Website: apple
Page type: delivery-shipping
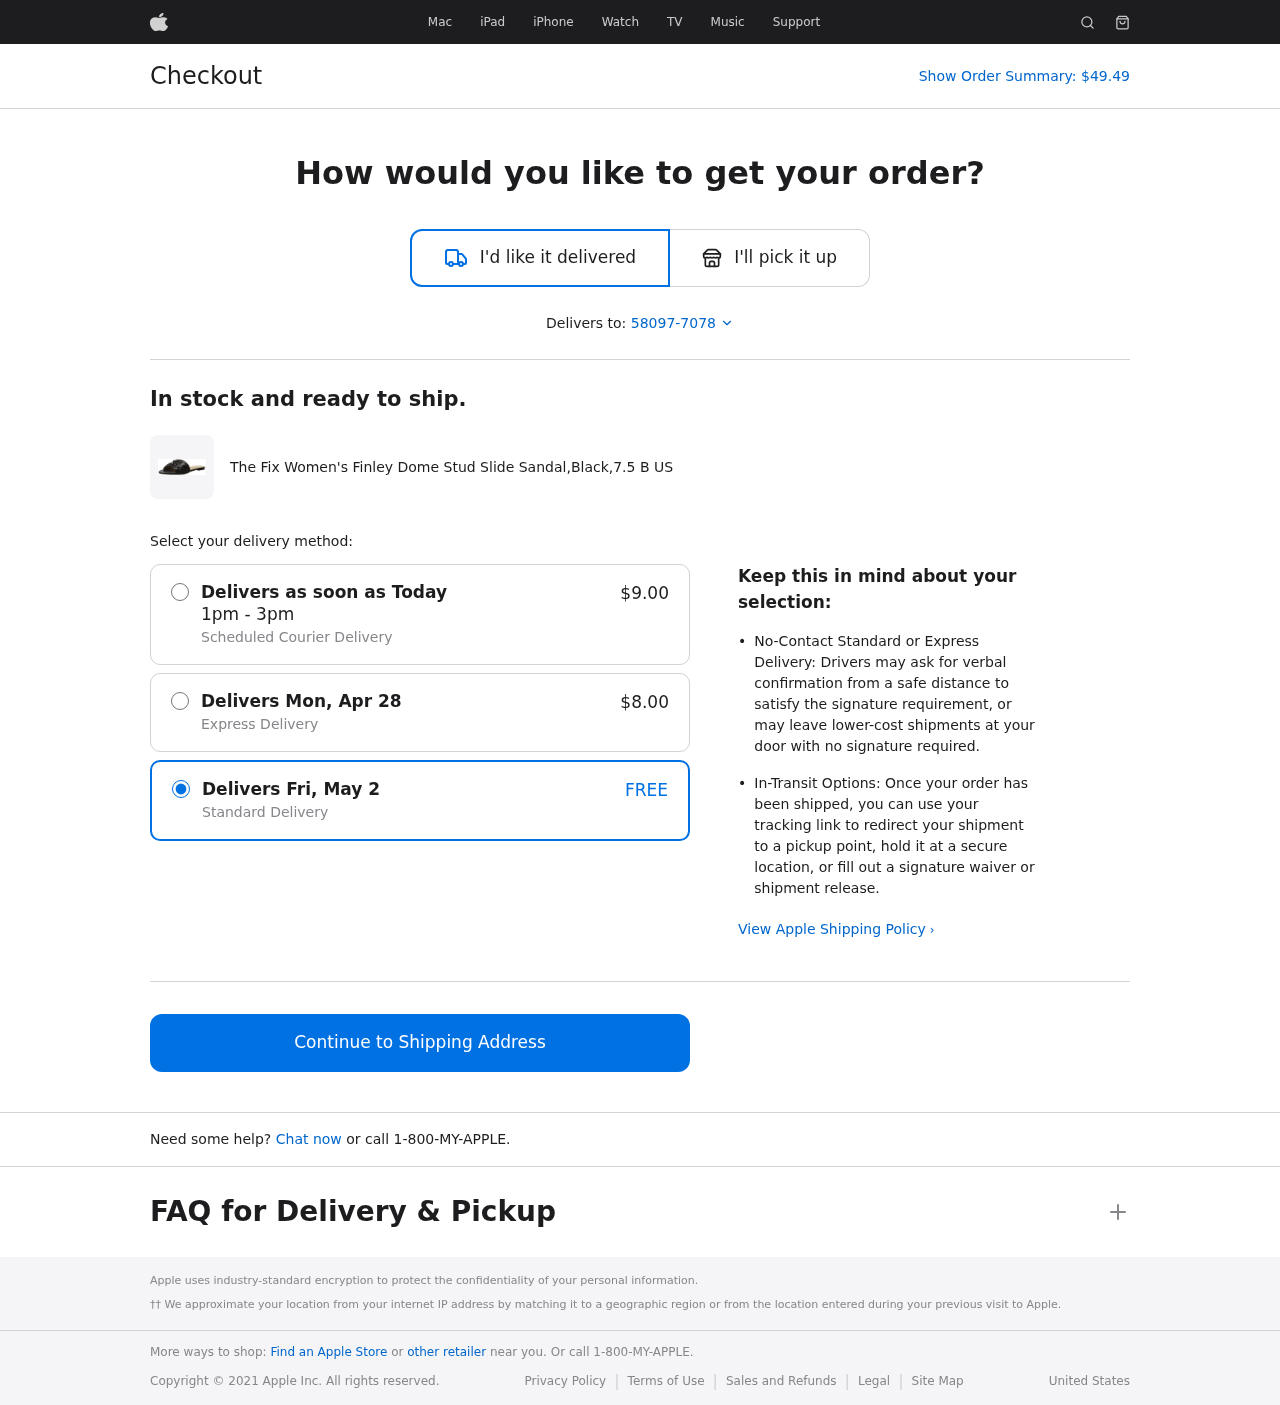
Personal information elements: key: PII_POSTCODE_FULL
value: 58097-7078
Product elements: key: PRODUCT1_NAME
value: The Fix Women's Finley Dome Stud Slide Sandal,Black,7.5 B US
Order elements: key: ORDER_TOTAL
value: $49.49
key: ORDER_SHIPPING_DATE
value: Today
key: ORDER_SAMEDAY_SHIPPING_COST
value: $9.00
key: ORDER_EXPRESS_DATE
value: Mon, Apr 28
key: ORDER_EXPRESS_SHIPPING_COST
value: $8.00
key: ORDER_DELIVERY_DATE
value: Fri, May 2
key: ORDER_SHIPPING_COST
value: FREE